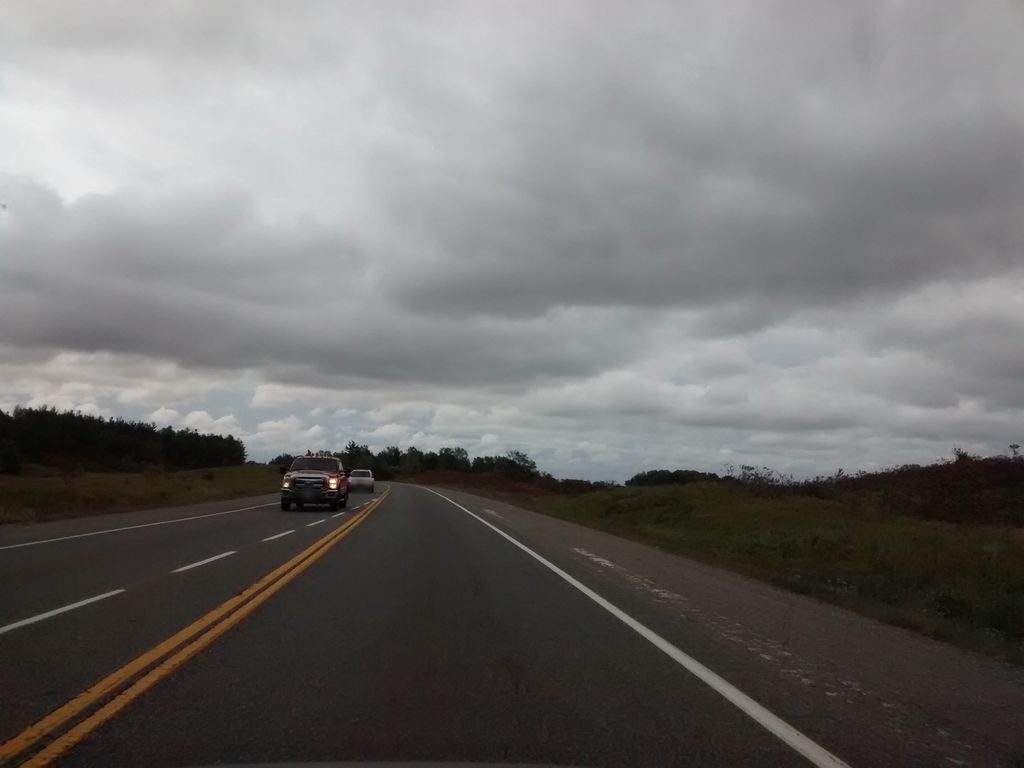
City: hamilton